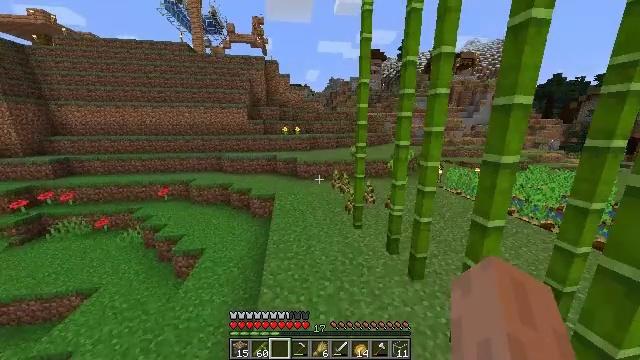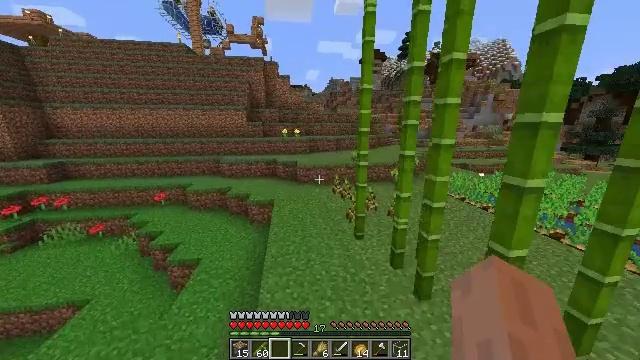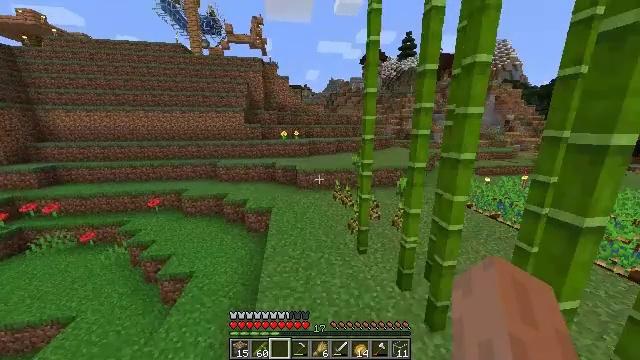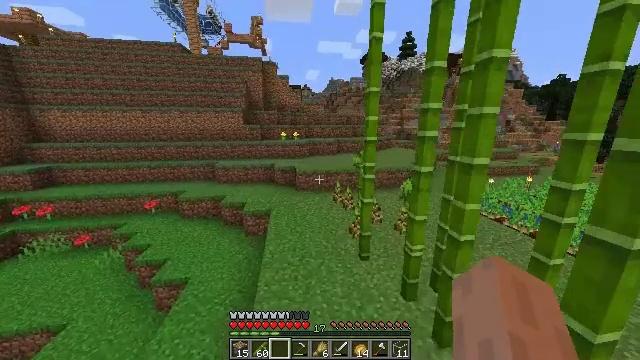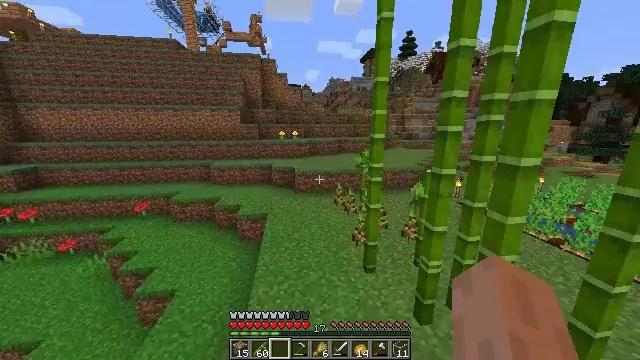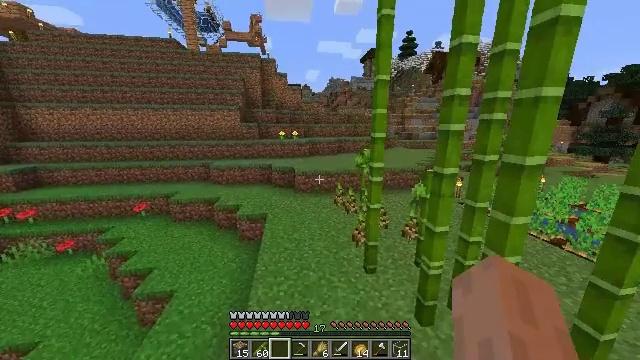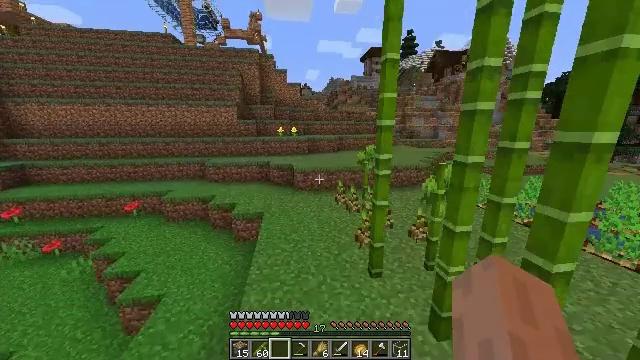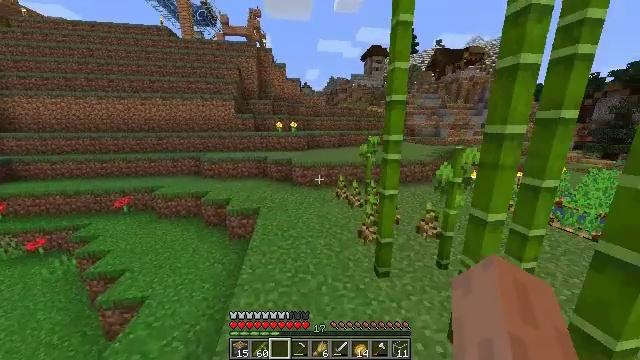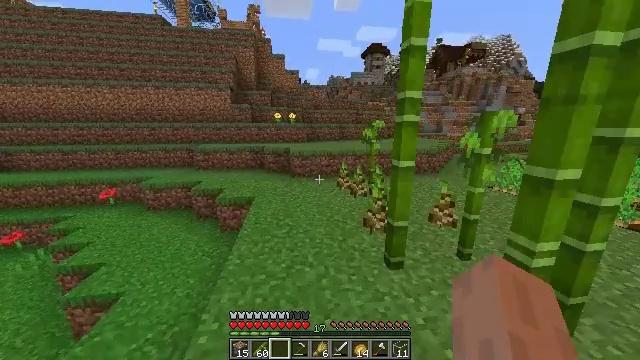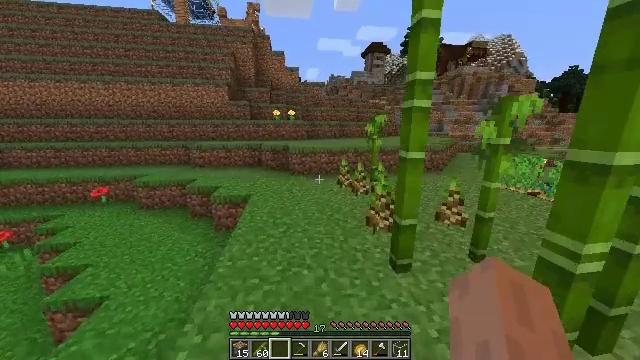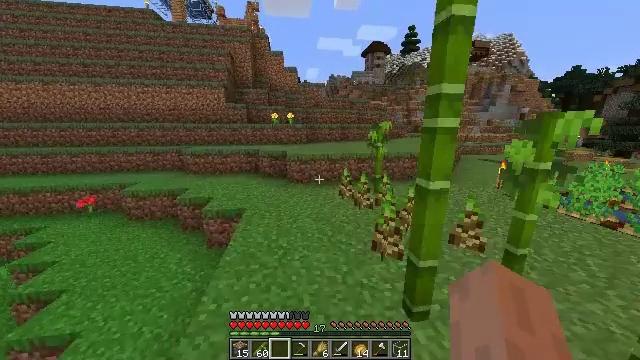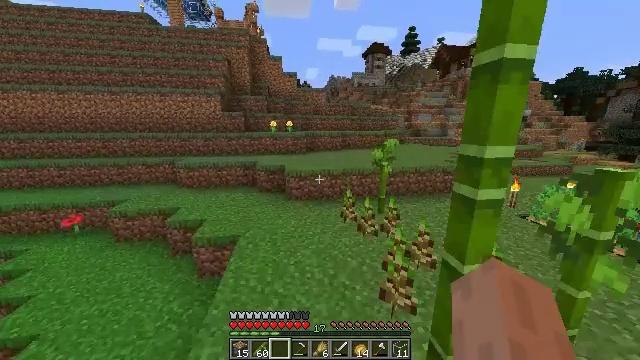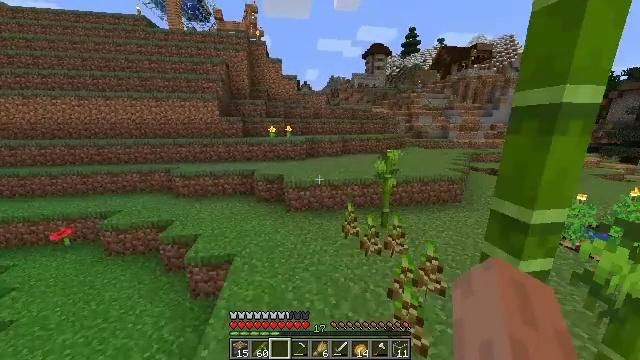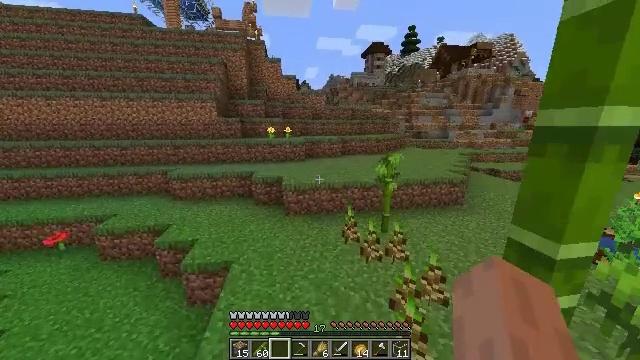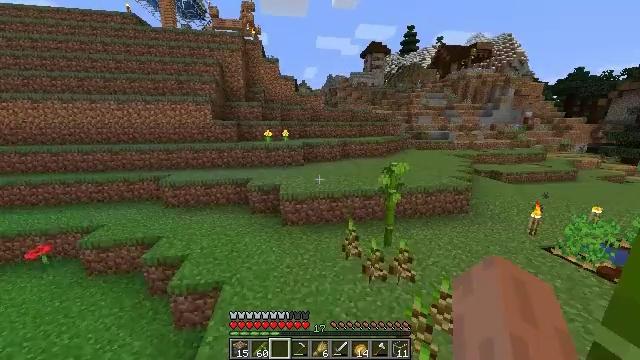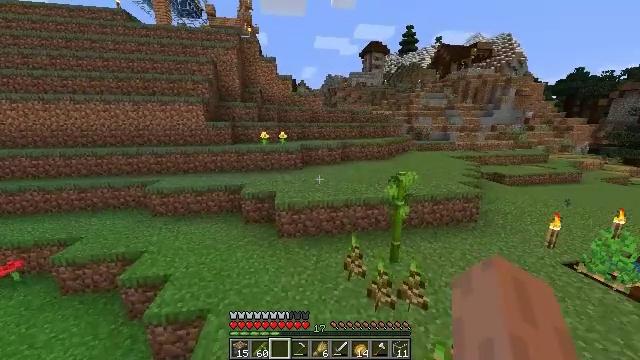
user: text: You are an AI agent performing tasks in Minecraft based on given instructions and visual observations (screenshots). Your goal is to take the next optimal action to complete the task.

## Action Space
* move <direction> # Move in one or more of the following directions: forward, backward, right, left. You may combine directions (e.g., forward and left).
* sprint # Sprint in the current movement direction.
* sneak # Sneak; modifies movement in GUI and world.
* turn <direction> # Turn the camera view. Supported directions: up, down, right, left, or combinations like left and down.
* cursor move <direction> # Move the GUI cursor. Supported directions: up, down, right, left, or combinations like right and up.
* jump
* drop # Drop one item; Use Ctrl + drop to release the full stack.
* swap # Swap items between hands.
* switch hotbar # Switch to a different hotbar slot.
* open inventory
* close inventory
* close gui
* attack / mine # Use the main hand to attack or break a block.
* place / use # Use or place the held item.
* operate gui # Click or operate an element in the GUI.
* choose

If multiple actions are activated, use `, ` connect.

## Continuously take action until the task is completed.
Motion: motion action
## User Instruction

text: Use bamboo and string to craft scaffolding at a crafting table.
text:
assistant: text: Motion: move forward, jump
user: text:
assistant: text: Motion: move forward, jump
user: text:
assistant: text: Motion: move forward, jump
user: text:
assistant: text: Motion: move forward, jump
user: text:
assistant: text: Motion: move forward, jump
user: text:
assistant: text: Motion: move forward, jump
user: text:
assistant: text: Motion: move forward, jump
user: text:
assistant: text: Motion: move forward, jump
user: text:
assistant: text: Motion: move forward, sprint, jump
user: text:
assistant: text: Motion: move forward, sprint, jump
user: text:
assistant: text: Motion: move forward, sprint, jump
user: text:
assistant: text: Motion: move forward, sprint, jump
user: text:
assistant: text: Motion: move forward, jump
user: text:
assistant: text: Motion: move forward, jump
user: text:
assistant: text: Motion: move forward, jump
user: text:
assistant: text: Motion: move forward, jump
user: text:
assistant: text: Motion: move forward, turn right, jump
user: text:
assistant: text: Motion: move forward, turn right, jump
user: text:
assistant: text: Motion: move forward, jump
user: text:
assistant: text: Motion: move forward, jump
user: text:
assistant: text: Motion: move forward, jump
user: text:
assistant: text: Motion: move forward, jump
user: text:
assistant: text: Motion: move forward, sprint, jump
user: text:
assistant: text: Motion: move forward, sprint, jump
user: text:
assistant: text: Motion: move forward, sprint, jump
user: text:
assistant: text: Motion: move forward, sprint, jump
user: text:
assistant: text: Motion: move forward, jump
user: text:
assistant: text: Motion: move forward, jump
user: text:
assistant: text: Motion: move forward, jump
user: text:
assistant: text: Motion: move forward, jump